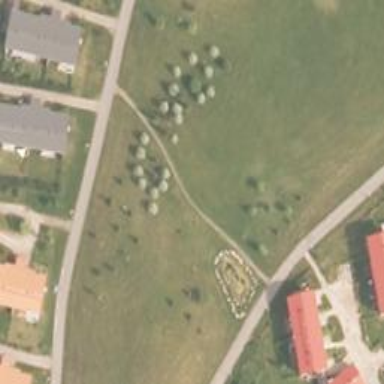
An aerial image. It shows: Disc golf hole.